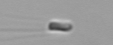
Label: Chaetoceros_subtilis